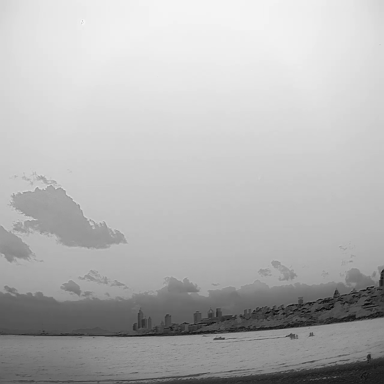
There are three bulk_carriers in the infrared image.